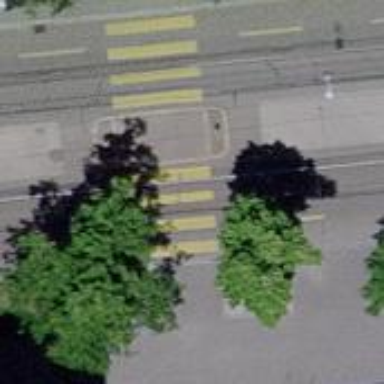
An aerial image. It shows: Uncontrolled crossing with central island on the road.